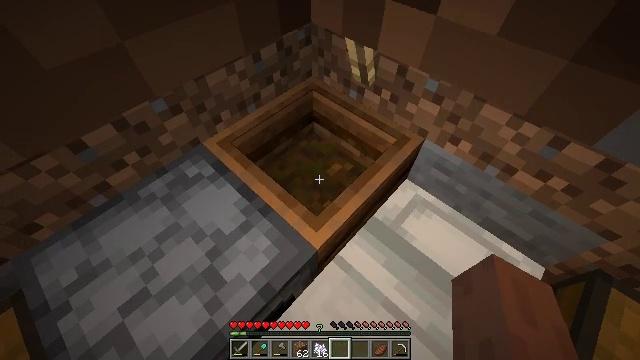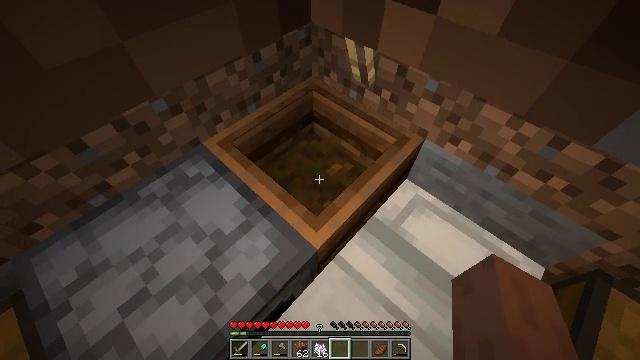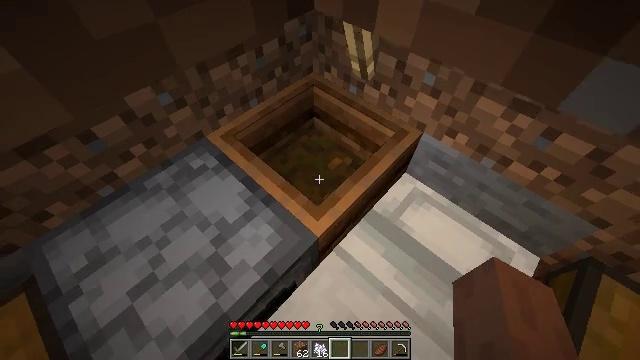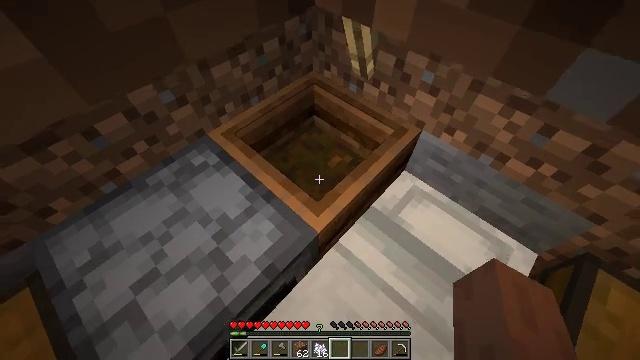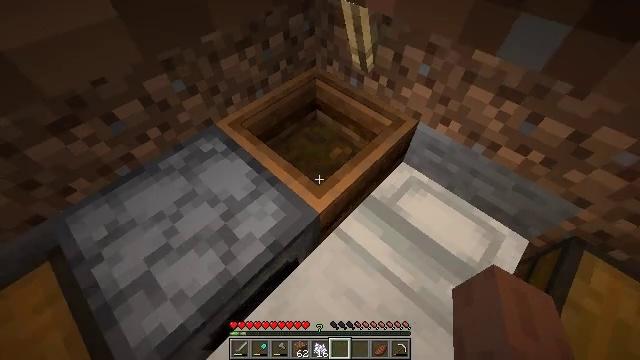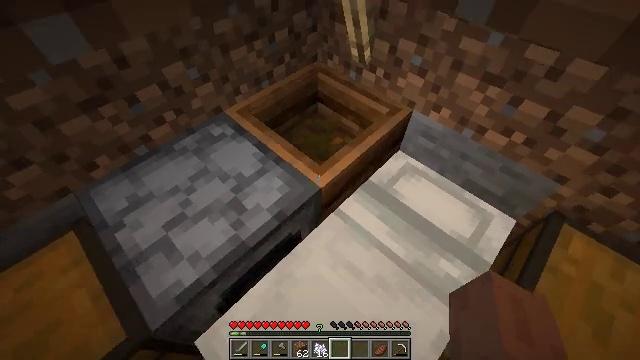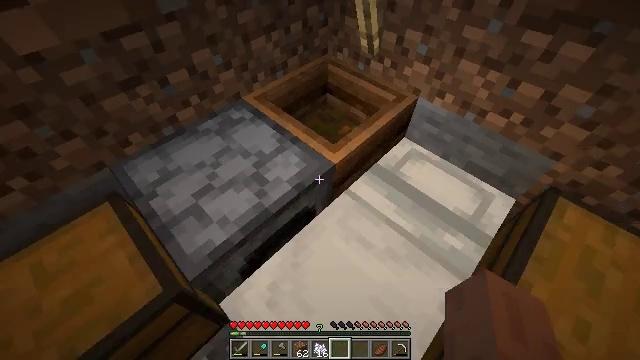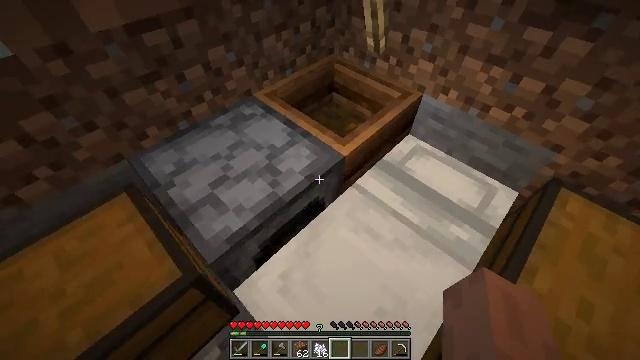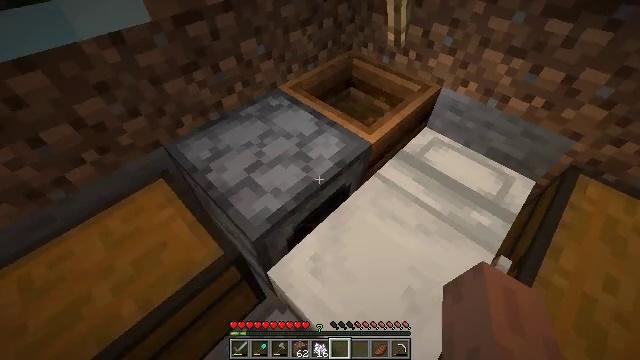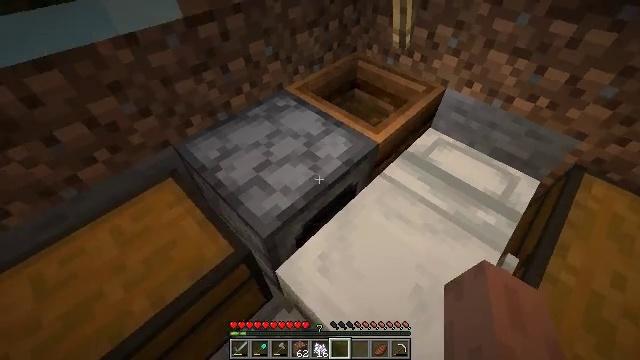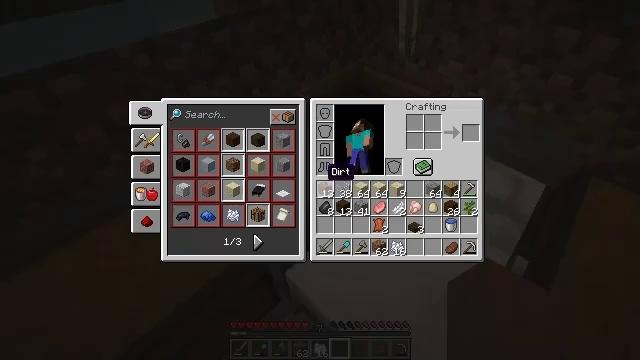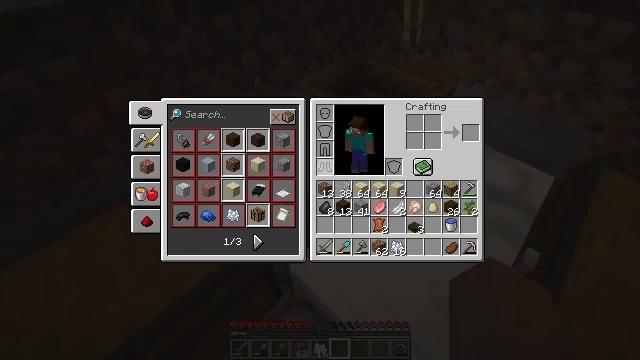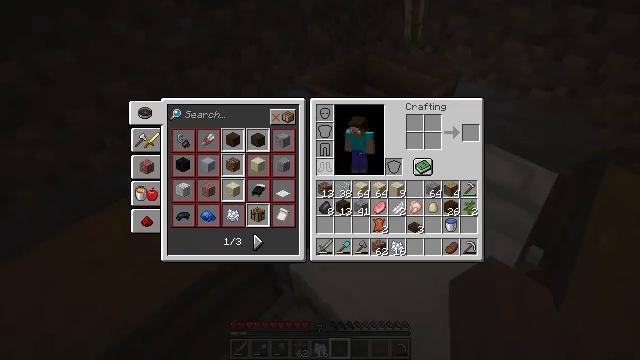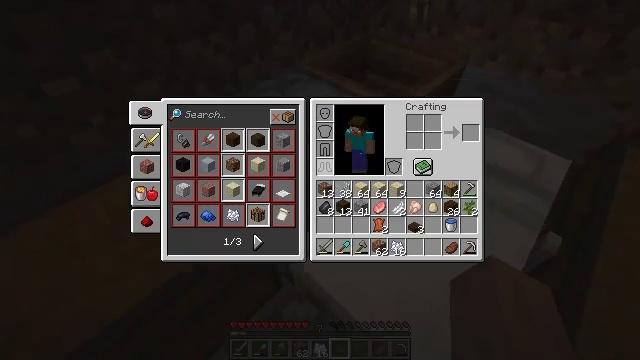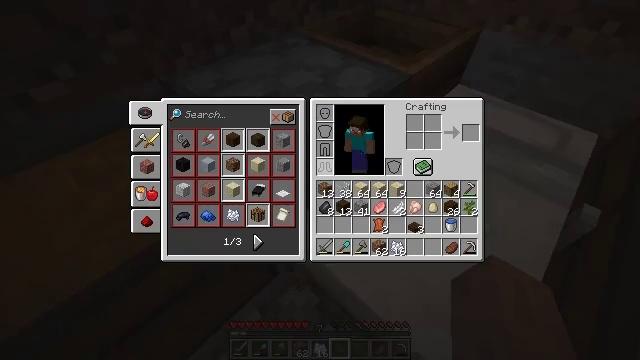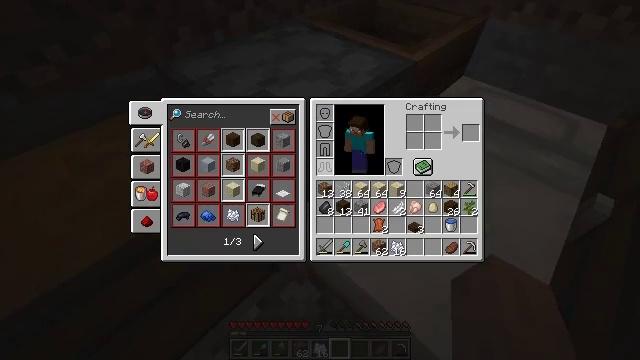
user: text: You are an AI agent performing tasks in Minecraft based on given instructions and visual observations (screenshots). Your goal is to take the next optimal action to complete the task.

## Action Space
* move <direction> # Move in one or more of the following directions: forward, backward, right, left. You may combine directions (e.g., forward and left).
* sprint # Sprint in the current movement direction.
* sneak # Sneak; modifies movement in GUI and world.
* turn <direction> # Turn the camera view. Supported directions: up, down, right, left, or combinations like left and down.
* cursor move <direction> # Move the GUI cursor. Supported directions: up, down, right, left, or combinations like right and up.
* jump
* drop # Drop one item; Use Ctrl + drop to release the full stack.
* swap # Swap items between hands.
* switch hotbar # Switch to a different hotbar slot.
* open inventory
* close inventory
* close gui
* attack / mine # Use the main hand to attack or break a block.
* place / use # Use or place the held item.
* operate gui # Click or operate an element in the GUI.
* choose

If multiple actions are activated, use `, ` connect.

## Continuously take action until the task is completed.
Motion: motion action
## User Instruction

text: Open inventory to craft white dye.
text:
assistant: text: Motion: use / place
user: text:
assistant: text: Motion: move back, use / place
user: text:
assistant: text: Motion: move back
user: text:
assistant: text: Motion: move back
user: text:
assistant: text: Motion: move back and move left, turn up
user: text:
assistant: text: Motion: move back and move left
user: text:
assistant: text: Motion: move left
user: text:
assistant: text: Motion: no_op
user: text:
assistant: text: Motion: no_op
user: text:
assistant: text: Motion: turn up, open inventory
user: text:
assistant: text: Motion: open inventory
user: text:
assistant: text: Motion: open inventory
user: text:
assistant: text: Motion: open inventory
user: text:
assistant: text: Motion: no_op
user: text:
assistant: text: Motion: no_op
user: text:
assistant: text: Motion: no_op
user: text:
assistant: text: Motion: no_op
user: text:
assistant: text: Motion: no_op
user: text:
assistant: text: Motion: no_op
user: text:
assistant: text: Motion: no_op
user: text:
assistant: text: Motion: no_op
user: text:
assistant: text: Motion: no_op
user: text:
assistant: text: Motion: no_op
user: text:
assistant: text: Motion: no_op
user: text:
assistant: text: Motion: no_op
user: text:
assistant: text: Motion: no_op
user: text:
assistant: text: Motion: turn right and up
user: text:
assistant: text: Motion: no_op
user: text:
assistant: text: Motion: no_op
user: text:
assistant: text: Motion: no_op